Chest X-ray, AP view. Patient: 52 years old, sex F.
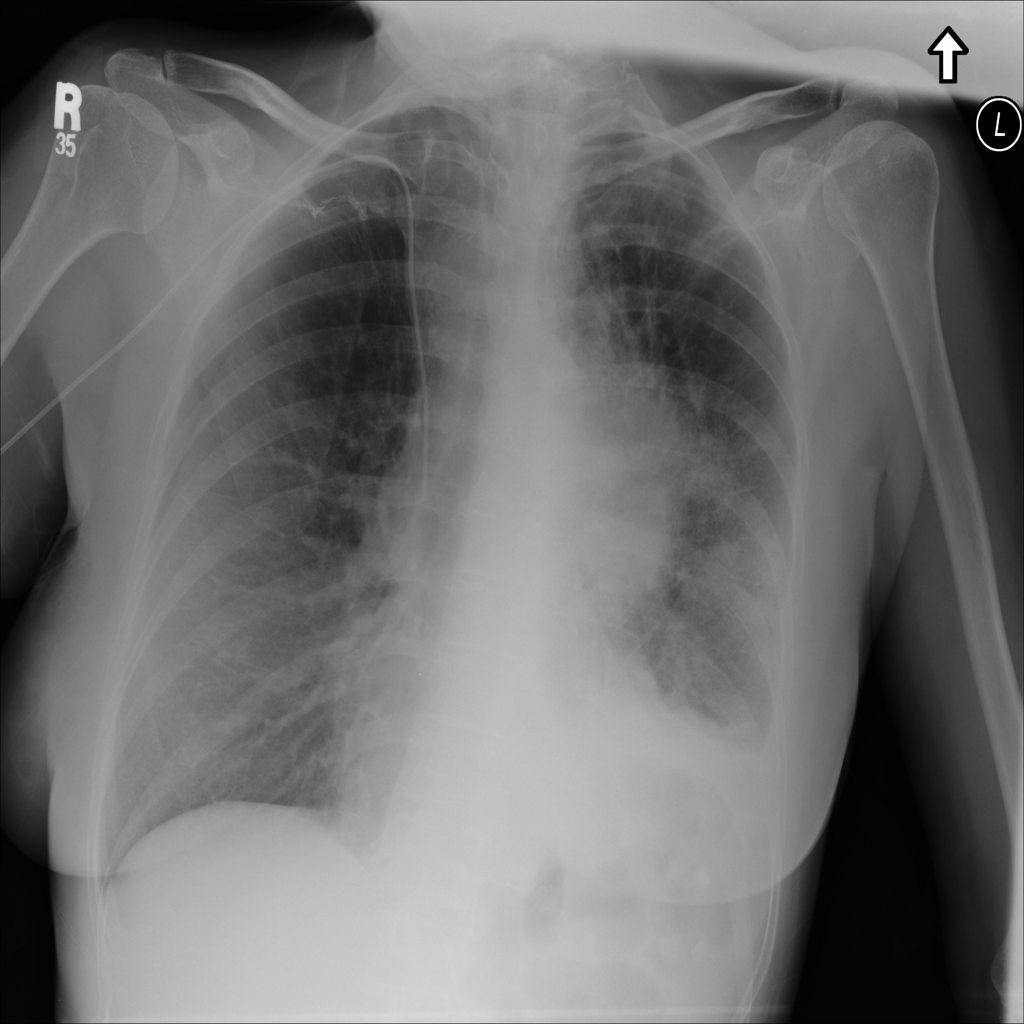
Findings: Mass